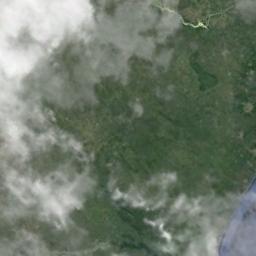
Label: cloud